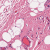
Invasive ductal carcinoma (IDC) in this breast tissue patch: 0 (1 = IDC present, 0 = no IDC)